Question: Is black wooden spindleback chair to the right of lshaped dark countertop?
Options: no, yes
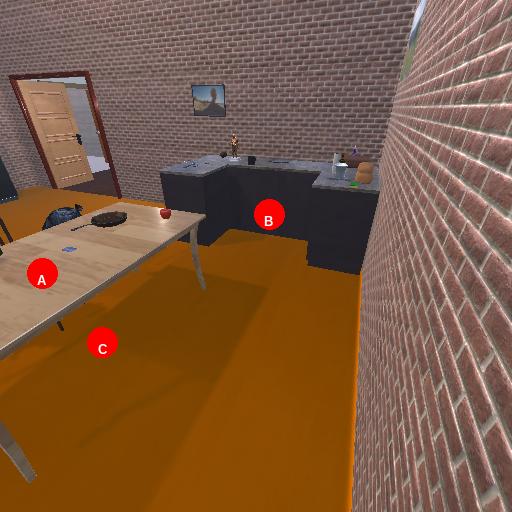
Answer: no